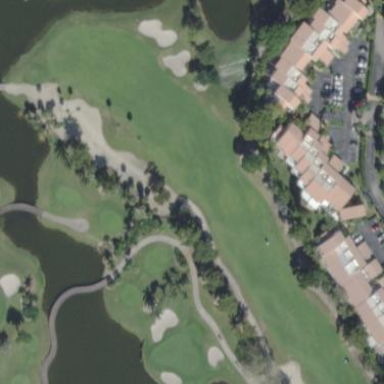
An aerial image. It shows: Golf bunker filled with natural sand.